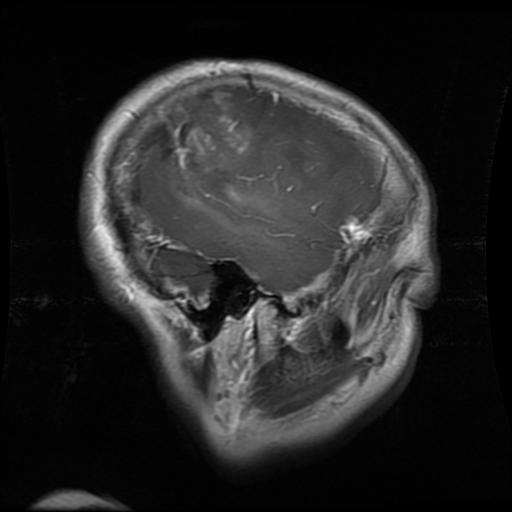
Label: glioma